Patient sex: M
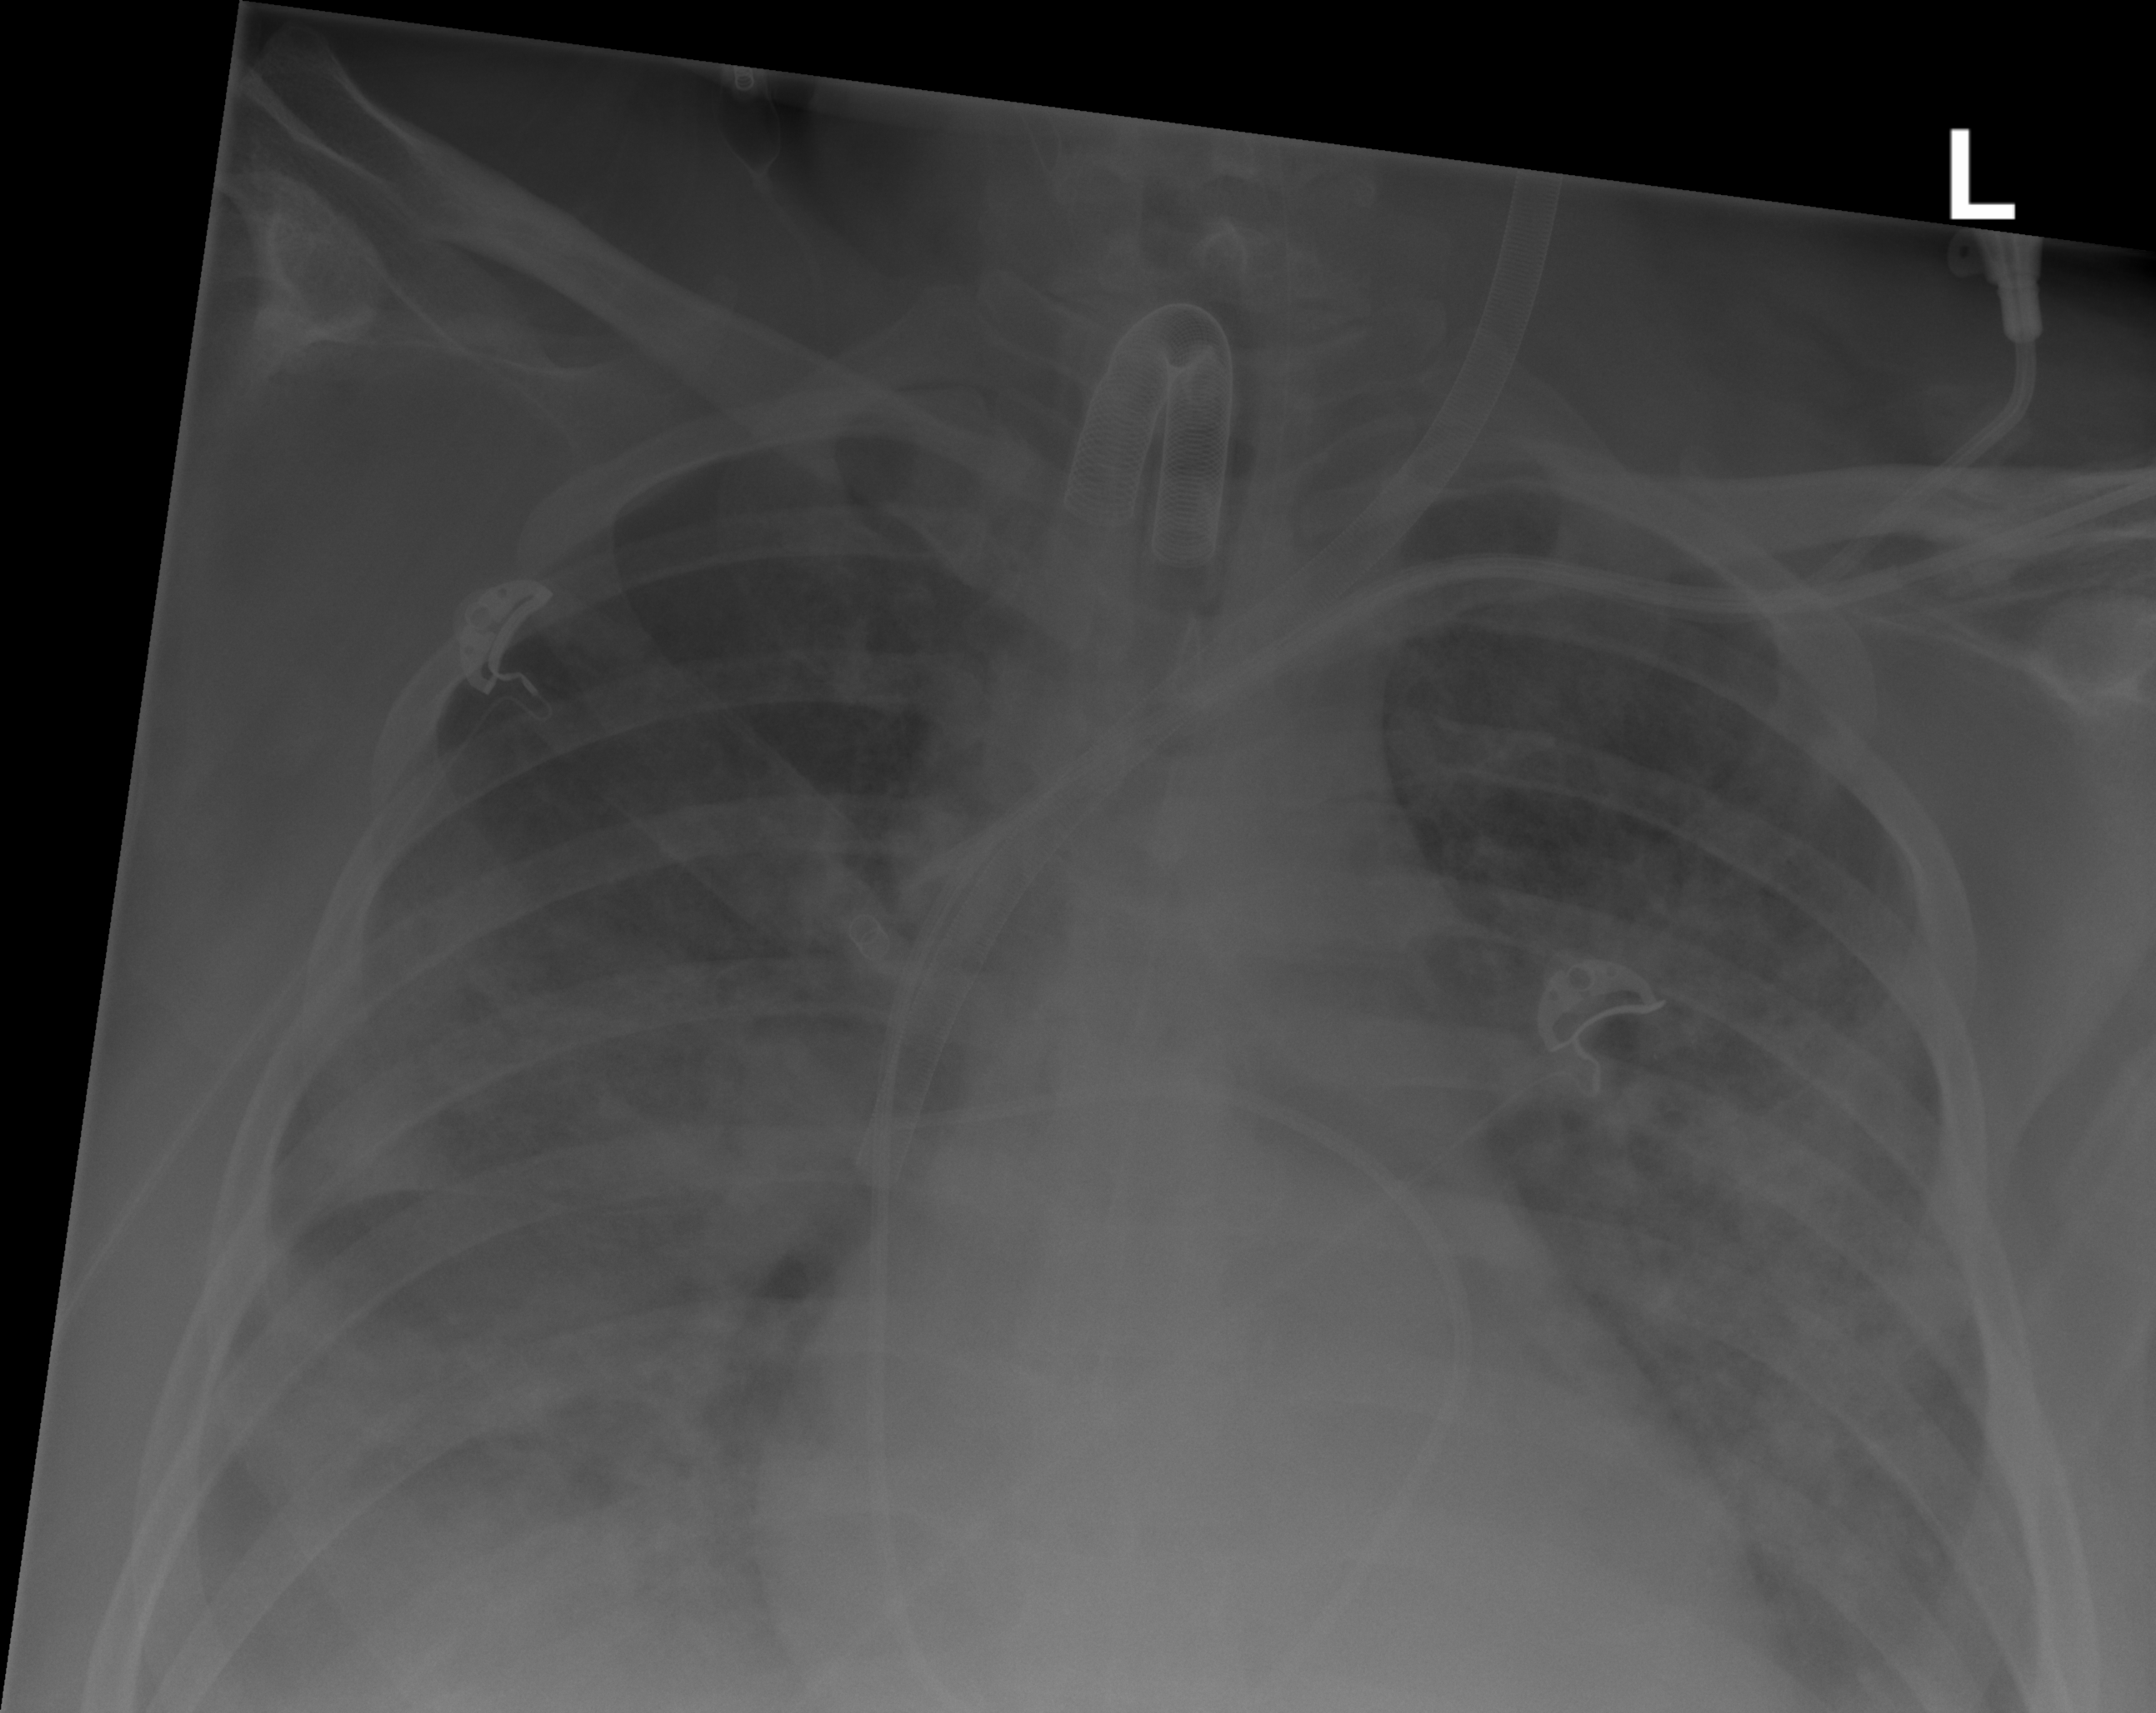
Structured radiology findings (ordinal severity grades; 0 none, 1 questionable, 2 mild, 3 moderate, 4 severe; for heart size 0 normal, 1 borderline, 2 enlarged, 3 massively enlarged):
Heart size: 1
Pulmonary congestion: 2
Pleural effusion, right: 3
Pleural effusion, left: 2
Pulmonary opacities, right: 4
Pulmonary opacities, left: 3
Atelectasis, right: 4
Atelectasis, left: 3